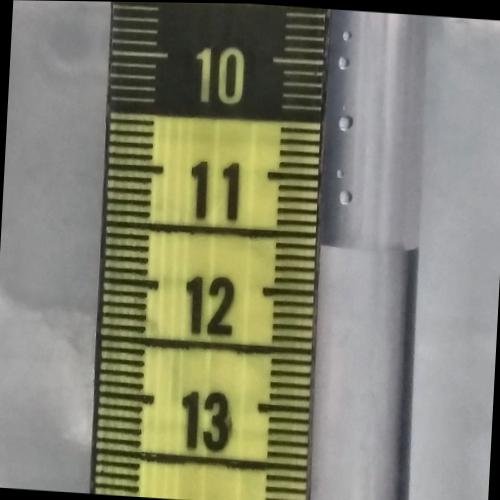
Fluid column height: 11.6 cm